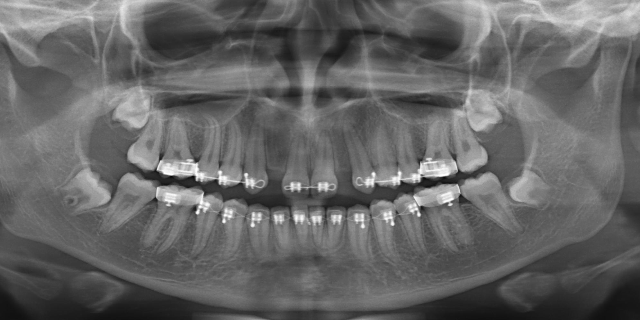
adult